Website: slack
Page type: payment
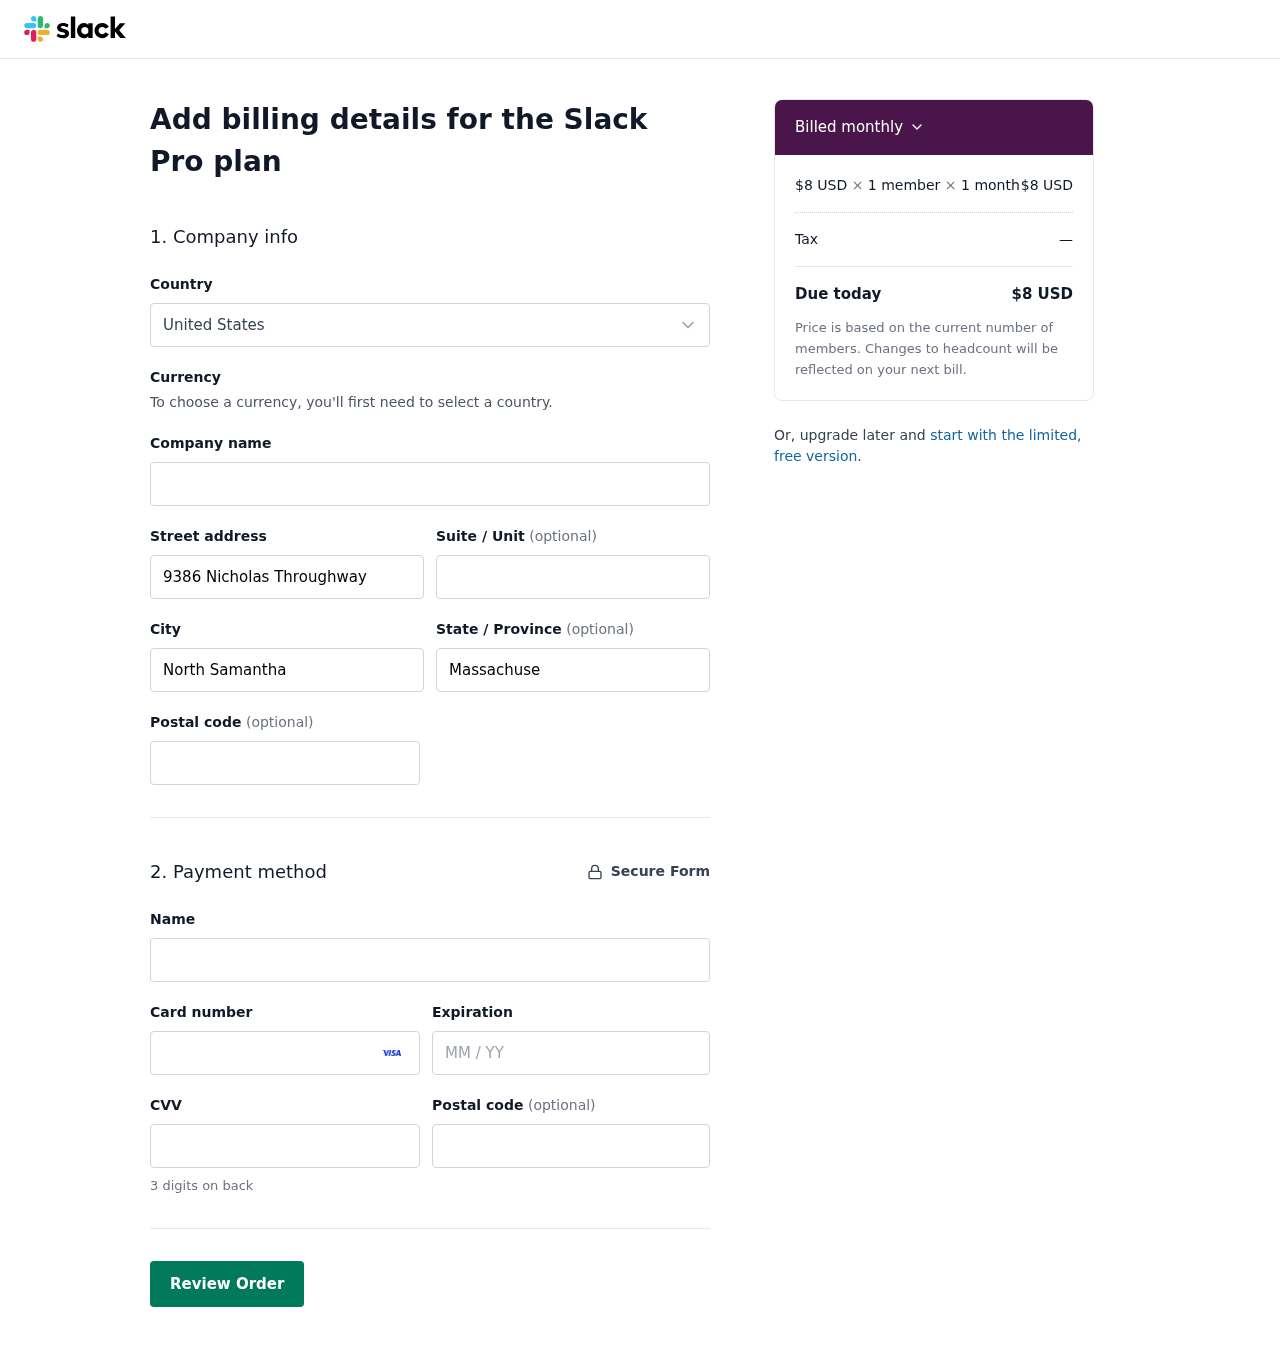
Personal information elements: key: PII_COUNTRY
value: United States
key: PII_STREET
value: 9386 Nicholas Throughway
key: PII_CITY
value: North Samantha
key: PII_STATE
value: Massachusetts
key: PII_POSTCODE
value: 84296
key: PII_FULLNAME
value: Connie Thompson
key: PII_CARD_NUMBER
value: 4405 4191 9994 9855
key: PII_CARD_EXPIRY
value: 03/27
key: PII_CARD_CVV
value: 117
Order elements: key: ORDER_PRICE_PER_MEMBER
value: $8 USD
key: ORDER_NUM_MEMBERS
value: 1 member
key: ORDER_NUM_MONTHS
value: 1 month
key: ORDER_SUBTOTAL
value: $8 USD
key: ORDER_TAX
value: —
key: ORDER_TOTAL
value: $8 USD